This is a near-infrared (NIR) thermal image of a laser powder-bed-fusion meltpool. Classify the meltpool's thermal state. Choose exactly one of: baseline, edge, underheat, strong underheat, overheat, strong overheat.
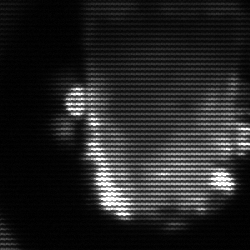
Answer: baseline